RGB frame:
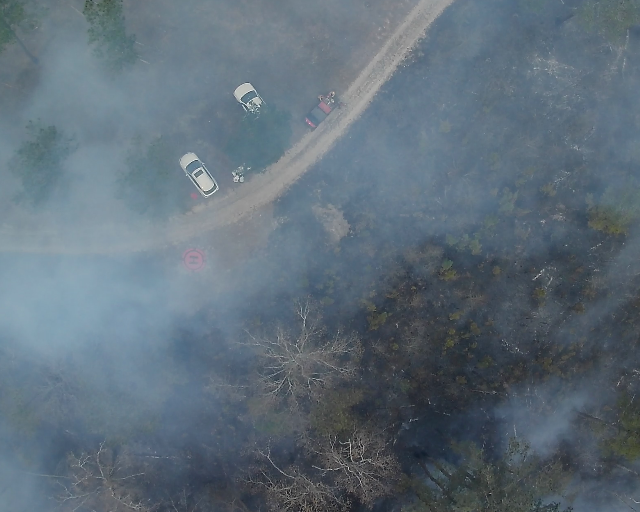
Thermal frame:
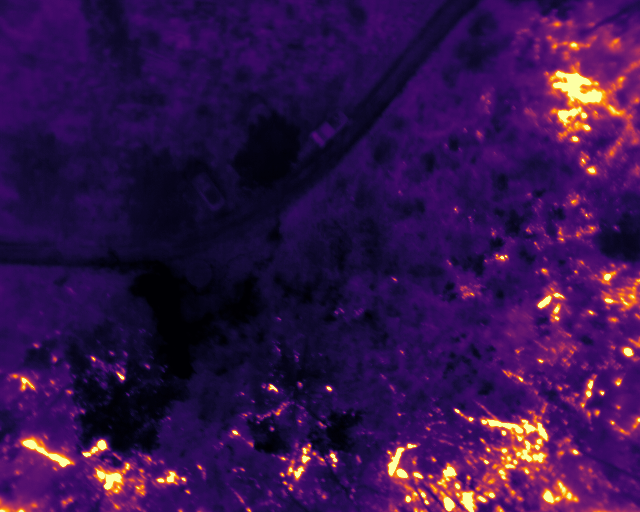
Captured: 2026-02-26 03:11:26
Pixels at or above 80 °C: 7420 (fraction of frame: 0.02264)